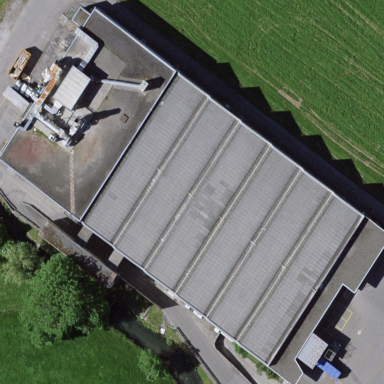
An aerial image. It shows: Industrial building with works.